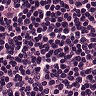
Metastatic tissue present: no